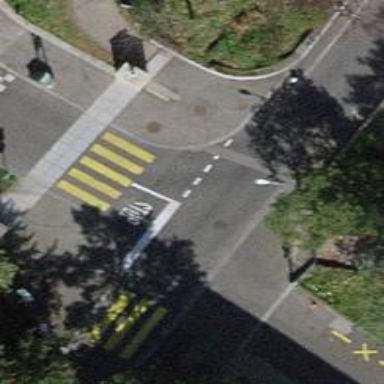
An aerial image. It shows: Kerb barrier.